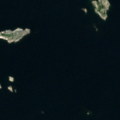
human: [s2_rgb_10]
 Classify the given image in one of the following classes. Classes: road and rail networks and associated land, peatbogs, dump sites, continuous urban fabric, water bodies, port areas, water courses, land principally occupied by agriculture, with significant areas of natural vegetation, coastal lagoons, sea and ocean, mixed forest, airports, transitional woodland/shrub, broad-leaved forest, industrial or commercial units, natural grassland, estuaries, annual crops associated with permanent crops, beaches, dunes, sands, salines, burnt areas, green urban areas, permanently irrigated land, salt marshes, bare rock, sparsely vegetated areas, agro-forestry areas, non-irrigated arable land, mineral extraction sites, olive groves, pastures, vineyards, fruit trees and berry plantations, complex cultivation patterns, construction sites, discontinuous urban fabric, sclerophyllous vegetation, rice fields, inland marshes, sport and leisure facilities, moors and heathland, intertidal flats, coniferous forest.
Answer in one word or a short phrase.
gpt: sea and ocean